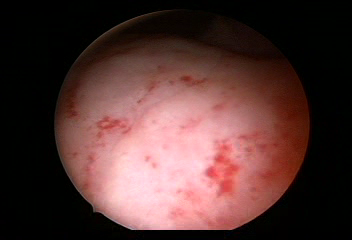
Modality: WLC
Class: Normal mucosa
Bladder cancer association: No